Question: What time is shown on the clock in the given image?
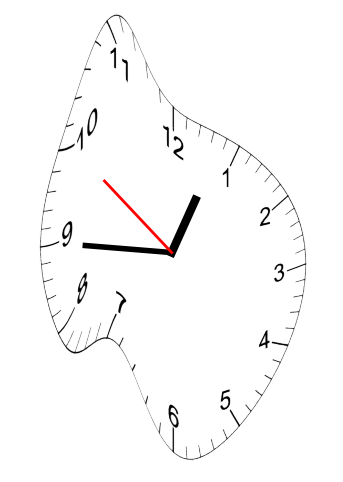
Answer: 12:44:50